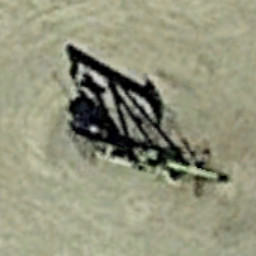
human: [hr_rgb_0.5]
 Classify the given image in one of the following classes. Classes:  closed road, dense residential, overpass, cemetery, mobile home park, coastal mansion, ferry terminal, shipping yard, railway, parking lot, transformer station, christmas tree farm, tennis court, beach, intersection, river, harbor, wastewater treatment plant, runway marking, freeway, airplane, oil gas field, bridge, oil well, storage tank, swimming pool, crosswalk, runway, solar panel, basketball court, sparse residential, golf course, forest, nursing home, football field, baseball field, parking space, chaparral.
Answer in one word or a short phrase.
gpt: oil well